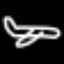
Label: airplane